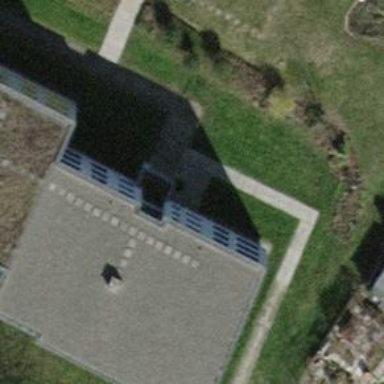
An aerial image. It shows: Flat-roofed building.